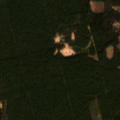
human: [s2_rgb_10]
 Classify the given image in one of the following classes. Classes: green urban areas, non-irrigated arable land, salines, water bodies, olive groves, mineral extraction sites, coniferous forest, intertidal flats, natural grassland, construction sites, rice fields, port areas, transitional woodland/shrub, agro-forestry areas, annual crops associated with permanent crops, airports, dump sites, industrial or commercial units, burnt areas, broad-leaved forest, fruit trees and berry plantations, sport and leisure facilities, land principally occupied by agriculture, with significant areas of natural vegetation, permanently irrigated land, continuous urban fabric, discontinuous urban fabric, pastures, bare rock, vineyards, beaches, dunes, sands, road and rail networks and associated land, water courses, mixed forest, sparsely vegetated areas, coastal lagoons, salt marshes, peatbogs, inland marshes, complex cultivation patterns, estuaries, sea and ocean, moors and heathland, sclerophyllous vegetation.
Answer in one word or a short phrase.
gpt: coniferous forest, mixed forest